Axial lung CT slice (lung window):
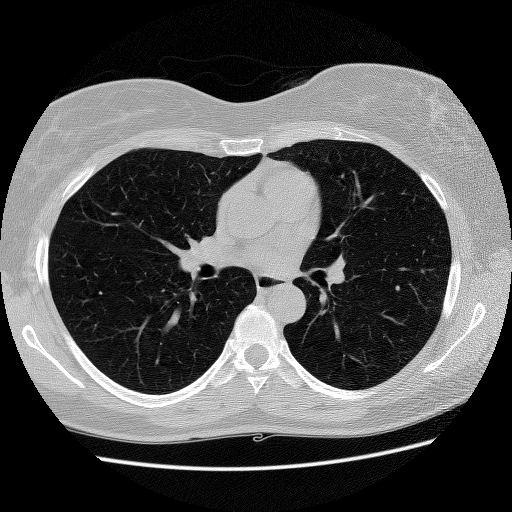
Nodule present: no